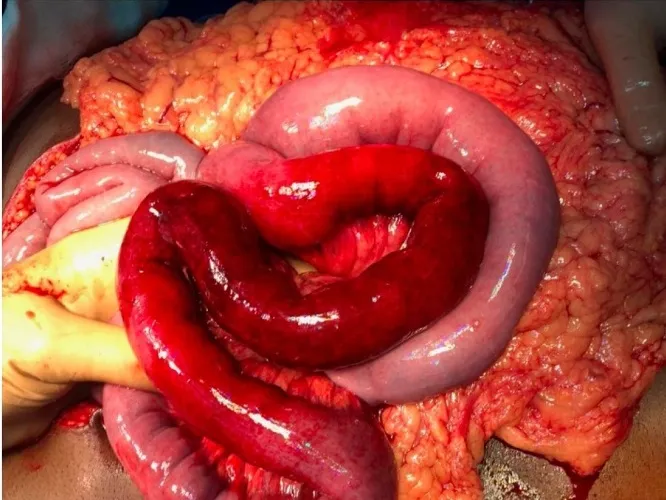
Intraoperative photograph of markedly dusky and inflamed bowel.
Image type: medical_photograph (other_medical_photograph)